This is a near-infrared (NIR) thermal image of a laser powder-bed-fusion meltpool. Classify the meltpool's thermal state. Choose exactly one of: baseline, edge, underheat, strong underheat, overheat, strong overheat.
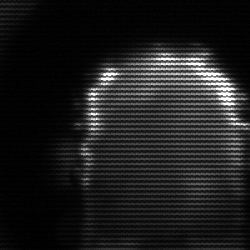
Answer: baseline